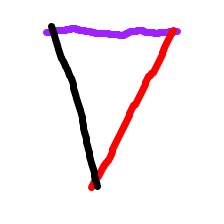
Shape: triangle